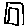
Label: house